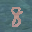
Label: 8